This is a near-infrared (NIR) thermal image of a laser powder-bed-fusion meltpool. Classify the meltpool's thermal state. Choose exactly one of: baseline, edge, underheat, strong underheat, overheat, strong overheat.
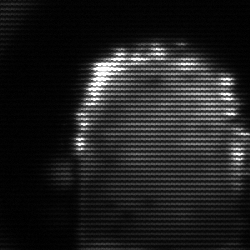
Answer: baseline